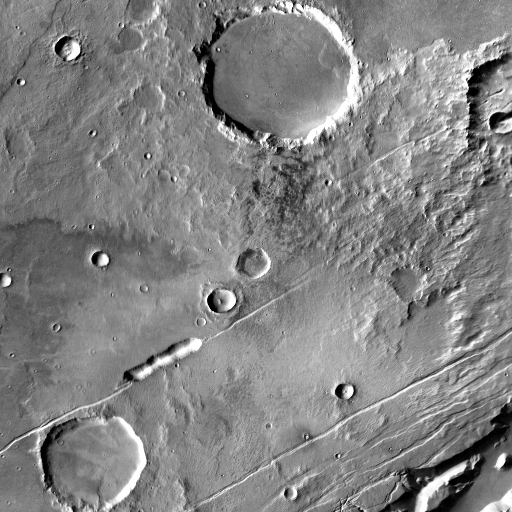
Crater classes present: Background, Other, Buried